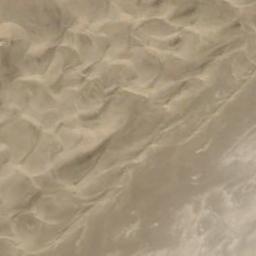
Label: desert